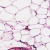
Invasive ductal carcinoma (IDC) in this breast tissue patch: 0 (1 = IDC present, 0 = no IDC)